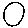
Label: circle